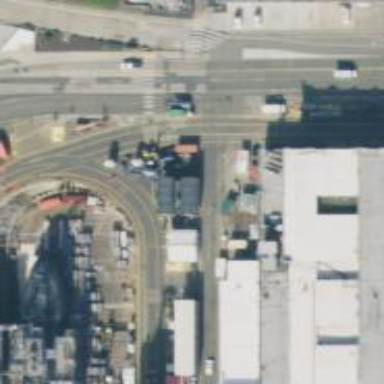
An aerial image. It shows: Railway level crossing.